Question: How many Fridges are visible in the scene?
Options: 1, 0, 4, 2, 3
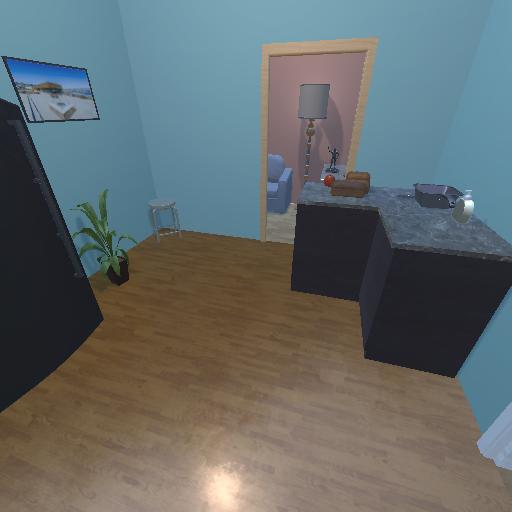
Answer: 1